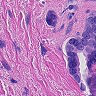
Metastatic tissue present: yes